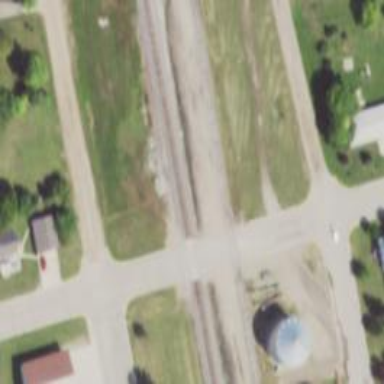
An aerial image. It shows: Railway level crossing.